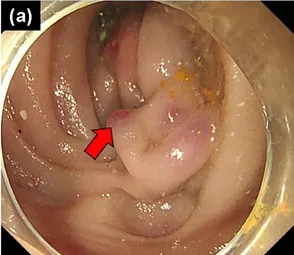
Endoscopic images at the repeated variceal rupture,. Varix on the oral side of the previous rupture point remains, and ,the red color sign (red arrow) has worsened.
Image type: endoscopy (gi_endoscopy)